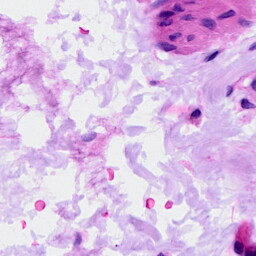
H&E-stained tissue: Ovarian